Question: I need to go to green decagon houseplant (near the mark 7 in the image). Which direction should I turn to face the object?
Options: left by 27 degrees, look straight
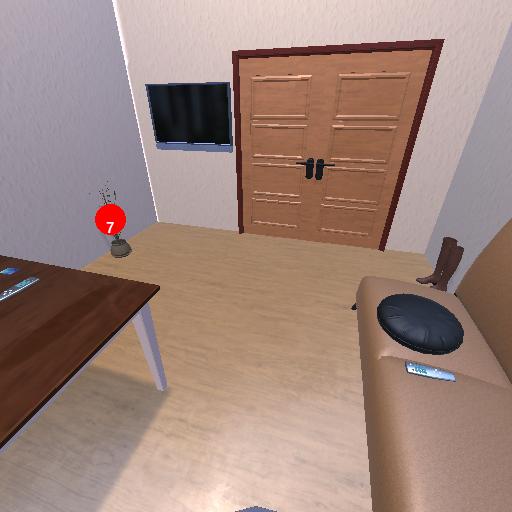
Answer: left by 27 degrees